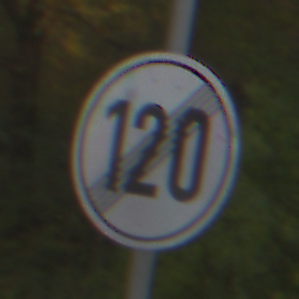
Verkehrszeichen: EndeGeschwindigkeit120
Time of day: Midday
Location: Outdoor (Nature)
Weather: Overcast
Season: Autumn
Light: Natural